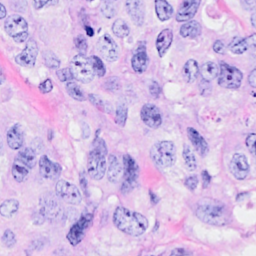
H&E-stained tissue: Breast